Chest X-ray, AP view. Patient: 55 years old, sex F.
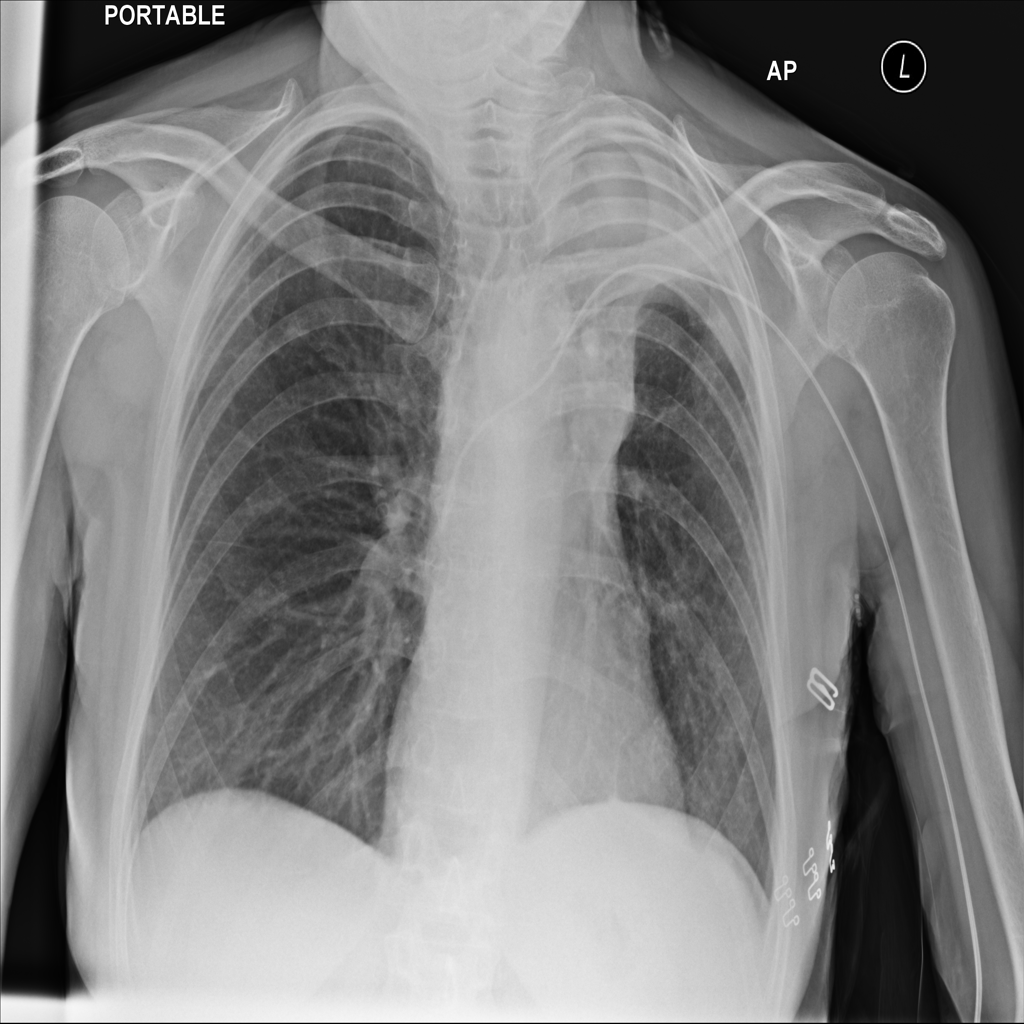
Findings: No Finding